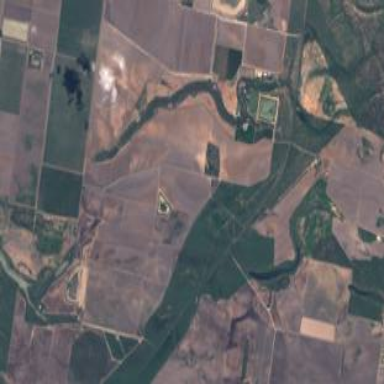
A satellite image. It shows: Farmland with irrigation.